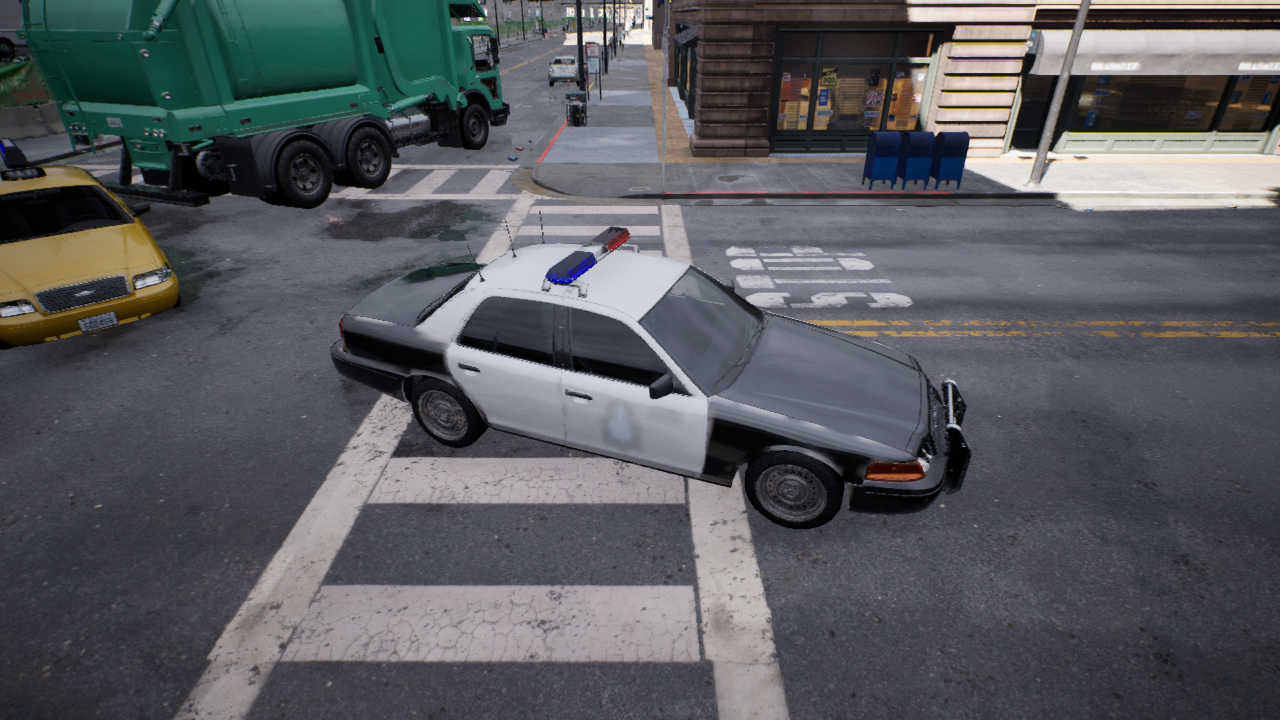
Venue: intersection
Lighting: clear day
Vehicle rig: sedan